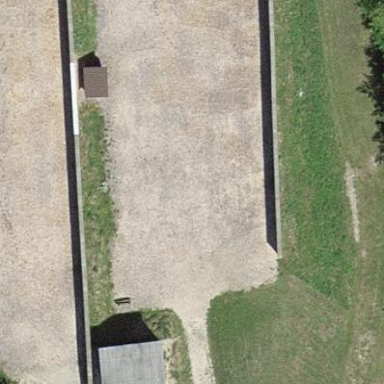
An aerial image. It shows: Shooting range on leisure land pitch.